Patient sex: M
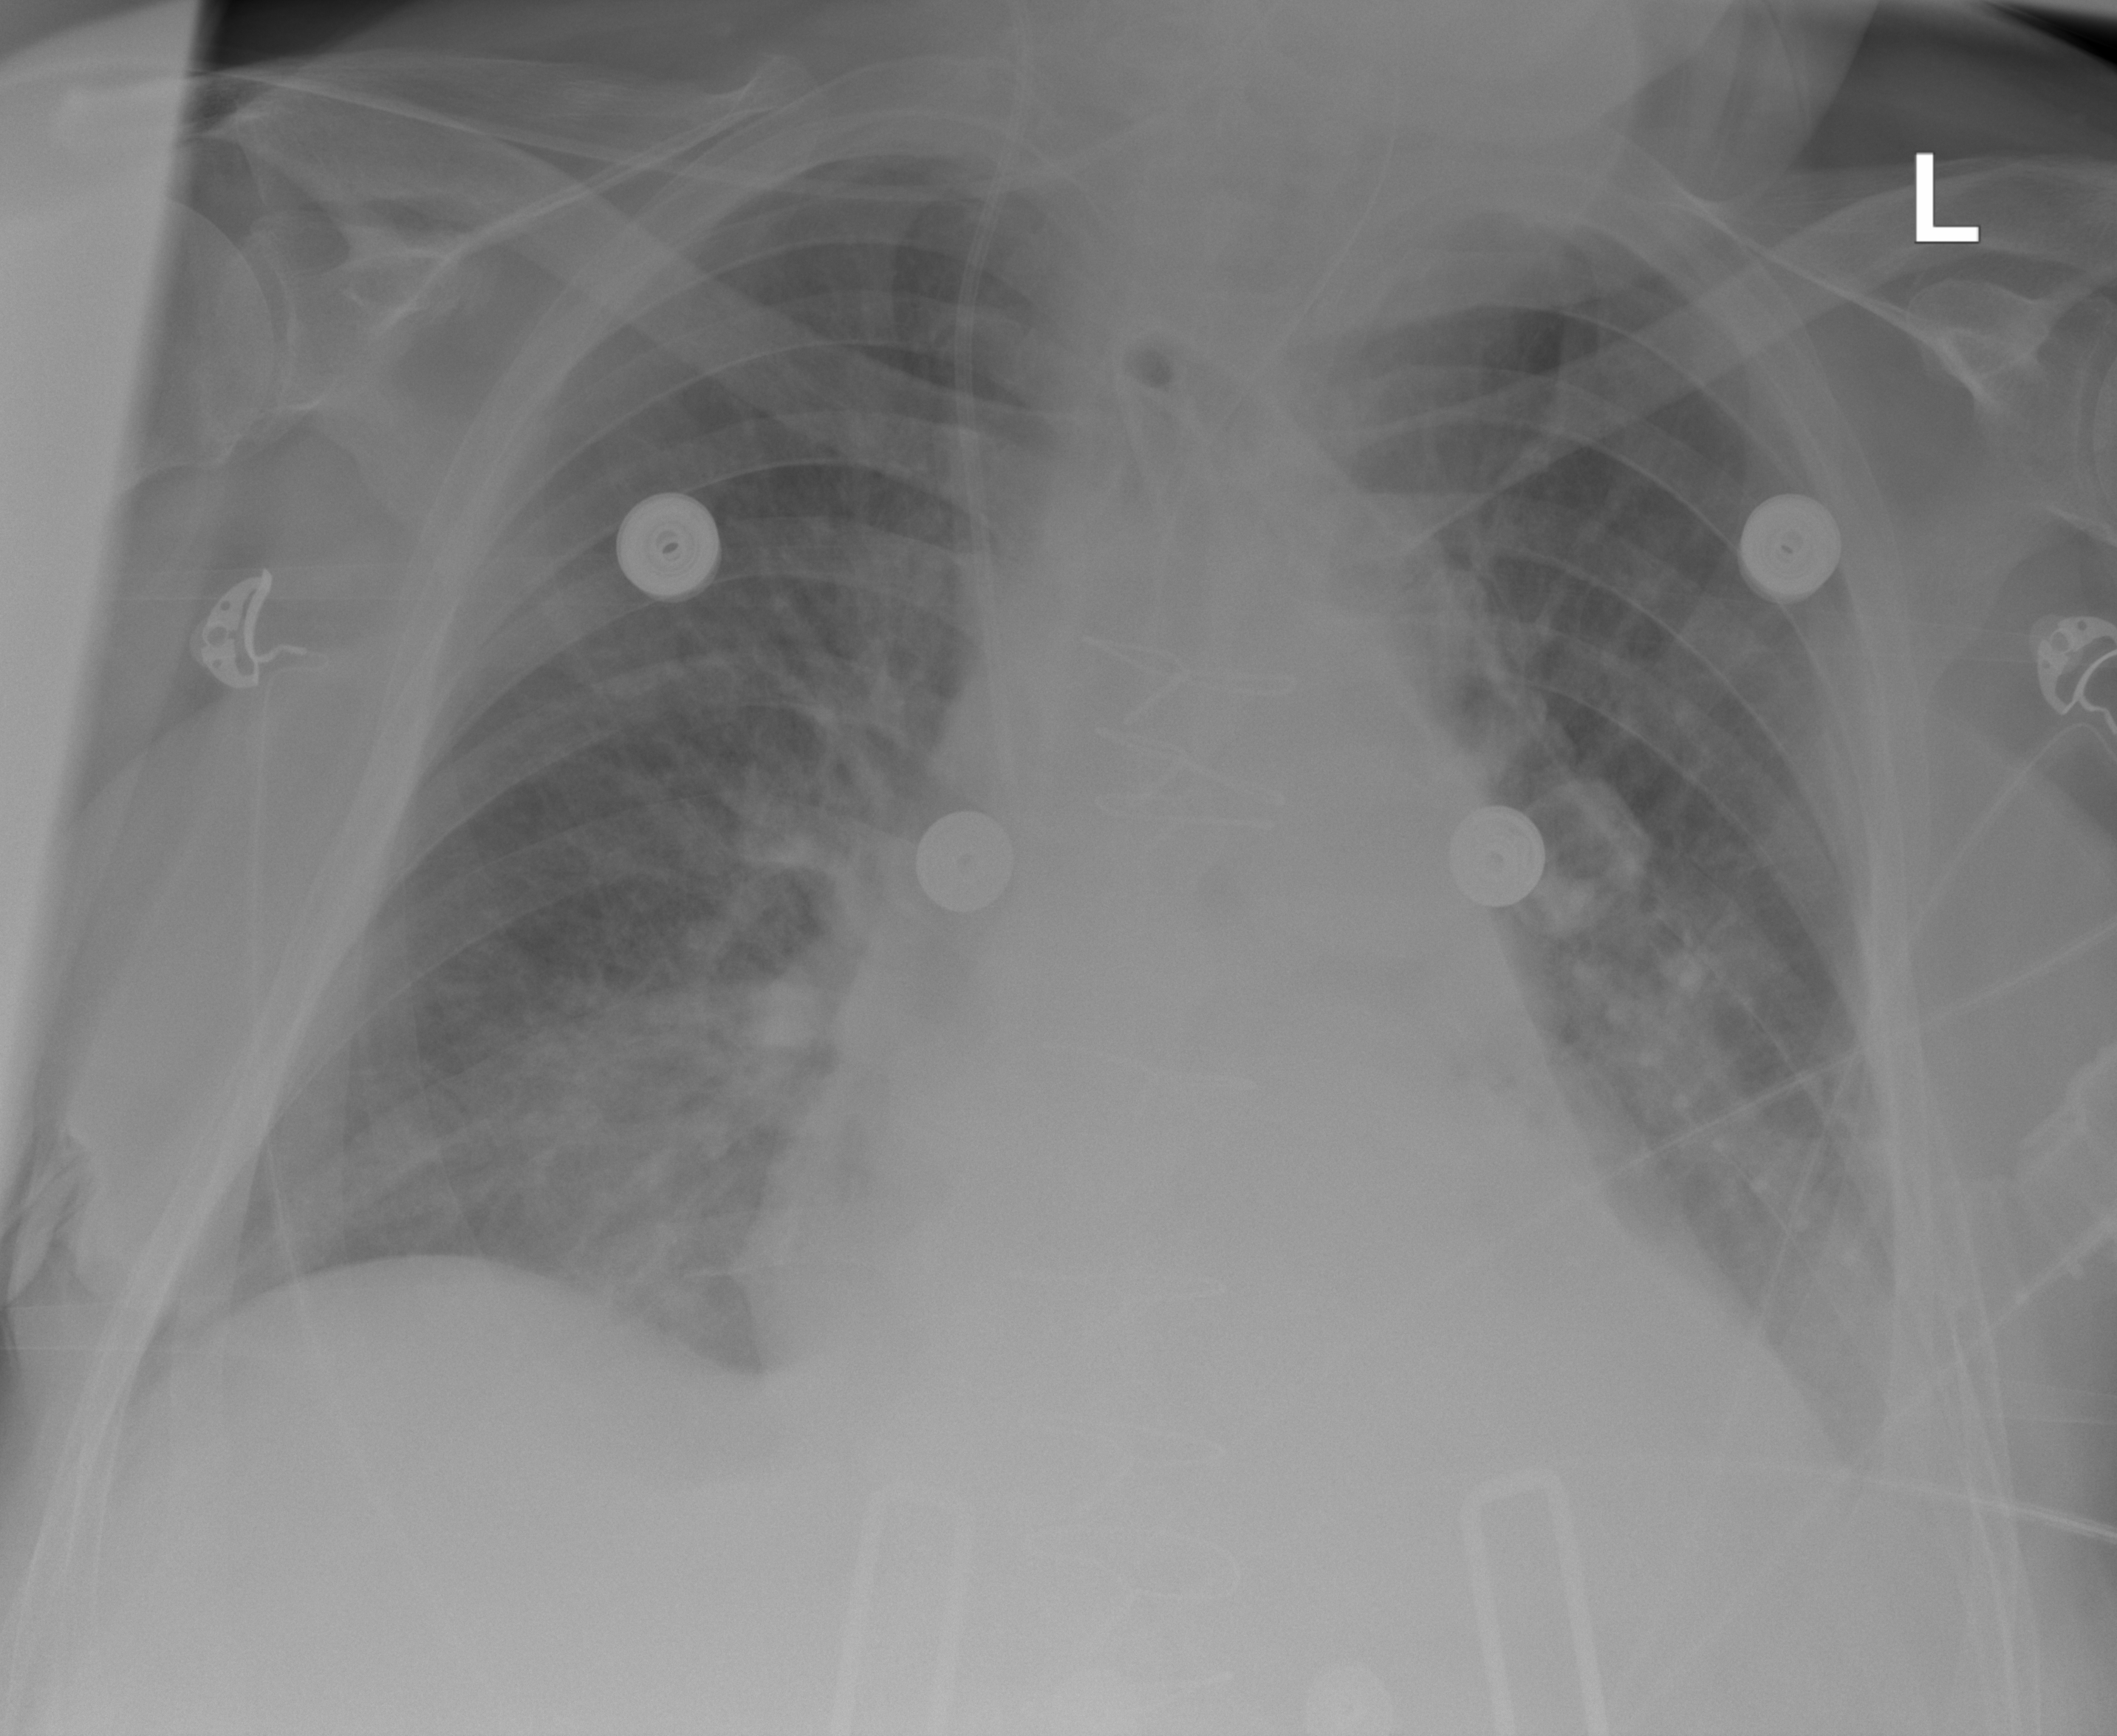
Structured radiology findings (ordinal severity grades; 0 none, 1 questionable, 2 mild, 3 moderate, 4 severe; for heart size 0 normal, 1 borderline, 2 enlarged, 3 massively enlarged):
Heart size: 2
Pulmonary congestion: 2
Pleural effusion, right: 1
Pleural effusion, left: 2
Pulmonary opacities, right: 2
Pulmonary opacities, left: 2
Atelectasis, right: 2
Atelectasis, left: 2